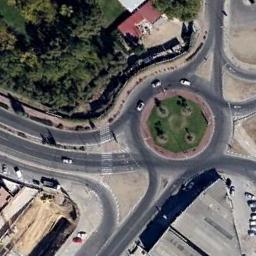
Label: roundabout